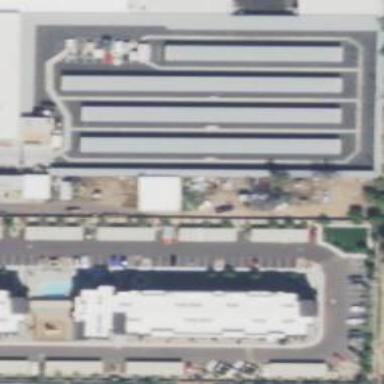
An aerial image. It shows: Warehouse building.